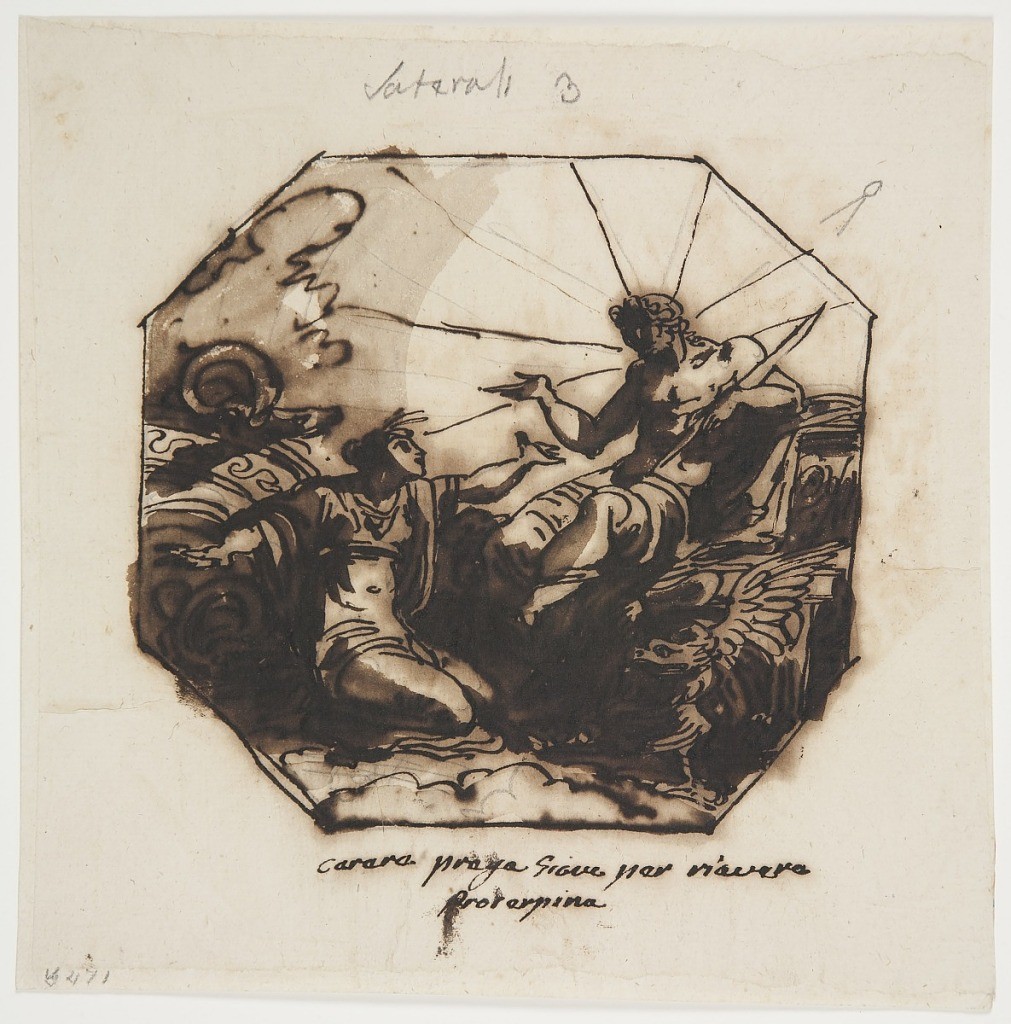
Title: Ceres asks Jupiter for Return of Proserpina
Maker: Felice Giani, Italian, 1758–1823
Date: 1812
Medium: Pen and brown ink, brush and brown washes over traces of graphite on light brown paper
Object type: Drawing
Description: Ceres shown kneeling before Jupiter throned.